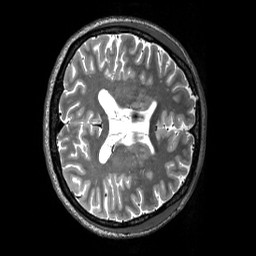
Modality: T2w
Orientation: axial
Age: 22
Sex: female
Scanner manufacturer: siemens
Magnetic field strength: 3 T
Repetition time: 3.2 s
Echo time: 0.565 s